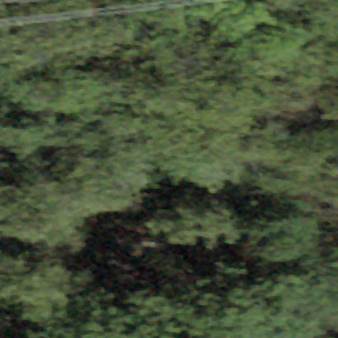
Label: other